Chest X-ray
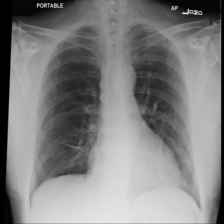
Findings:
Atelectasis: positive
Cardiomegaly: negative
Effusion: negative
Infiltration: negative
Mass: negative
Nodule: negative
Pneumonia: negative
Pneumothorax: negative
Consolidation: negative
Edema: negative
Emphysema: negative
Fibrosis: negative
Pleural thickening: negative
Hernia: negative